Question: I created a project in which I would like to have different source files added to my project for different platforms. For that I used 'conditions':
'''
QT += core gui
greaterThan(QT_MAJOR_VERSION, 4): QT += widgets
TARGET = untitled16
TEMPLATE = app
MY_WIN_SOURCES = file1.cpp file2.cpp
MY_WIN_HEADERS = file1.h file2.h
MY_LINUX_SOURCES = file1.cpp file3.cpp
MY_LINUX_HEADERS = file1.h file3.h
FORMS += mainwindow.ui
win32 {
SOURCES = $$MY_WIN_SOURCES
HEADERS = $$MY_WIN_HEADERS
message("Windows...")
} else {
SOURCES = $$MY_LINUX_SOURCES
HEADERS = $$MY_LINUX_HEADERS
message("Not Windows...")
}
'''
But when I save the '*.pro' file, on 'Windows' the project tree looks like this:

which is wrong because on Windows I shouldn't have 'file3.h' and 'file3.cpp' files:
Also 'file3.h' and 'file3.cpp' are also compiled and the shouldn't be compiled. Also the only message that appears after saving the '*.pro' file is 'Windows...'
Can anyone tell me what am I doing wrong?
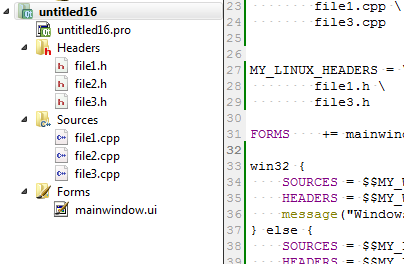
Answer: This is actually the feature of QtCreator. It shows you all of included files, regardless the conditions, but it should compile correctly.
You can read developer's list for more info: <URL>
> My understanding from earlier discussions is that this is intentional.
The theory is that you're interested in modifying the source files in
your project regardless of the build configuration you have chosen at
the moment./s/ Adam